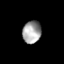
Tissue: prostate
Cell type: T cells
Senescence score: 0.361
Nuclear area (px): 405
Mean DAPI intensity: 163.242